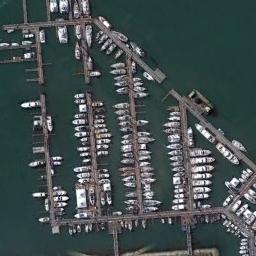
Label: harbor